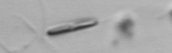
Label: Chrysochromulina